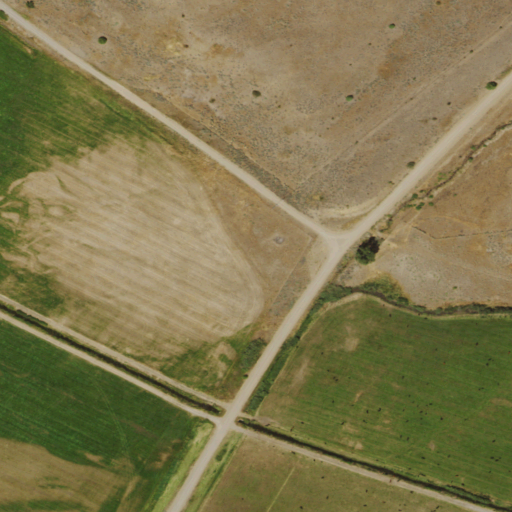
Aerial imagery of valley in Nevada named Edgemont Canyon containing herbaceous wetlands, shrub, open development, woody wetlands, grassland, and low intensity development